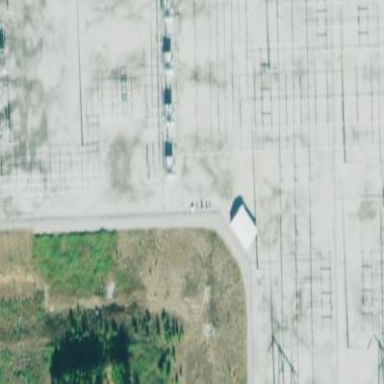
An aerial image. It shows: Fence surrounds transmission level power substation.